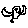
Label: bird